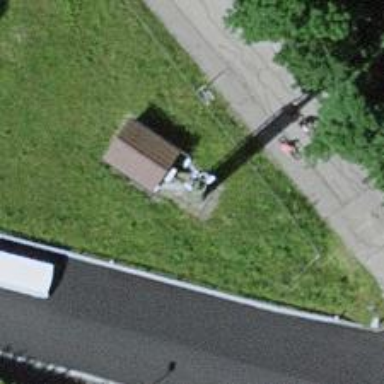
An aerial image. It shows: Communication mast tower.